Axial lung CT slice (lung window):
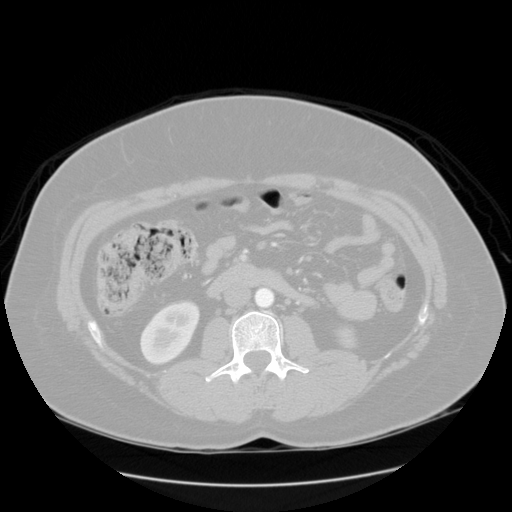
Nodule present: no